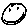
Label: smiley face